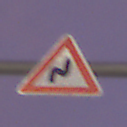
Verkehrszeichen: DoppelkurveRechts
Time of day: SunriseSunset
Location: Outdoor (Urban)
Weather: PartlyCloudy
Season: NotSpecified
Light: Artificial